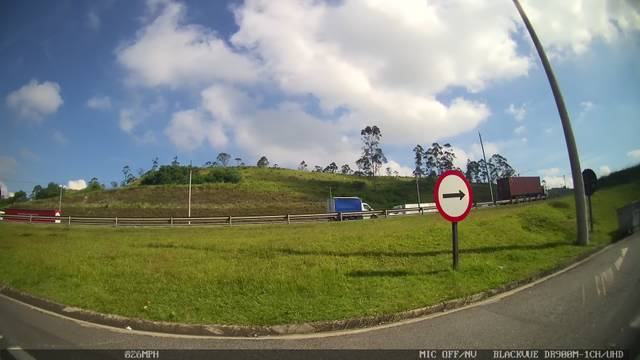
Region: Brazil
Coordinates: -23.715, -46.459